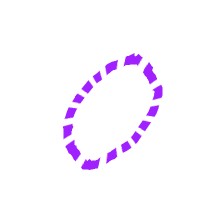
Shape: circle